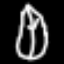
Label: leaf